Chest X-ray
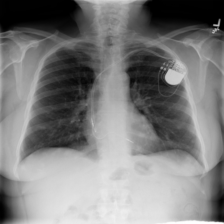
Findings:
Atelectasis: negative
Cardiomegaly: negative
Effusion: negative
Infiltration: negative
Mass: negative
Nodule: positive
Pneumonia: negative
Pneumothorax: negative
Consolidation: negative
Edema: negative
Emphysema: negative
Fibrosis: negative
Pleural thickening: negative
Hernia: negative